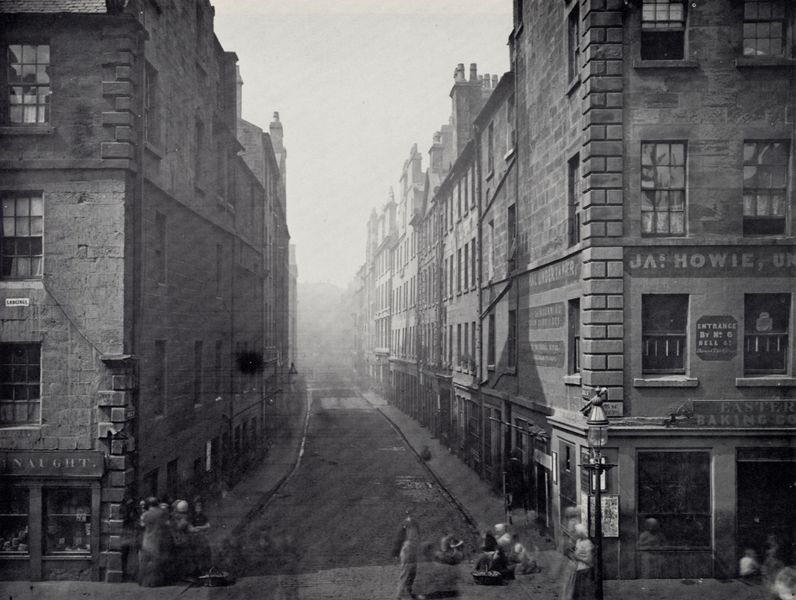
Titel: Die Bell Street von der High Street aus
Künstler: Thomas Annan
Institution: unbekannt
Schlagwörter: dunkel, himmel, mann, schatten, weiß, frauen, menschen, stadt, abend, fenster, frau, glas, grau, hell, hintergrund, lampe, laterne, licht, männer, paris, schaufenster, schwarz, strasse, strassenszene, tür, vordergrund, gebäude, haus, weg, meschen, wand, mensch, stein, steine, häuser, morgen, nass, gitter, rauch, sonne, england, handel, kamine, kinder, schornstein, pfütze, schrift, ruhe, ecke, fassade, fassaden, gasse, geschäft, perspektive, pflaster, wohnhäuser, moderne, leer, dächer, mauer, schornsteine, ziegel, dunst, nebel, geschäfte, laden, läden, markt, werbung, lamp, people, window, black, dark, gray, windows, woman, spielen, inschrift, korb, picture, perspective, foto, fotografie, photographie, schlote, fugen, schild, berlin, bürgersteig, gehsteig, kreuzung, schwarz-weiss, asphalt, gehweg, pavement, schilder, text, schriften, plakat, reklame, photo, aufschrift, ecken, fluchtpunkt, sky, stone, house, houses, street, menschengruppe, usa, light, entrance, road, london, black and white, fotographie, shadow, bau, strassenecke, englisch, gaslaterne, town, gibel, city, plakate, schottland, strassenlaterne, zeile, brick, bricks, buildings, wohnblock, gehwege, gebaede, strassenzug, mehrstöckig, streets, häuserschlucht, häuserflucht, sidewalk, fog, aufschriften, business, photography, nasse, auslagen, baking, howie, laden stasdt, strassenlampen, strassenschlucht, easter, sign, monochromatic, weiß0, streetlamp, shops, cobblestone, grauer himmel, ja, gaslight, ghosts, tenamentcity, tenament, steollers, shoppers, sidwalk, ansel adams, new york city photo, cityscape netherlands, black & white streetscape, perspective of street, who is my partner, naught, gohst